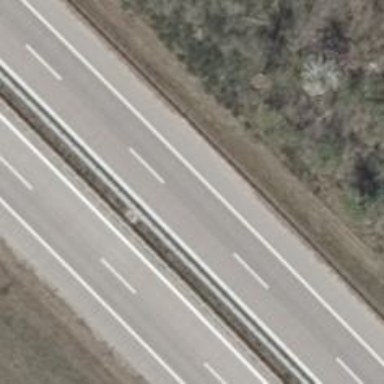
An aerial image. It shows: Concrete motorway with embankment.